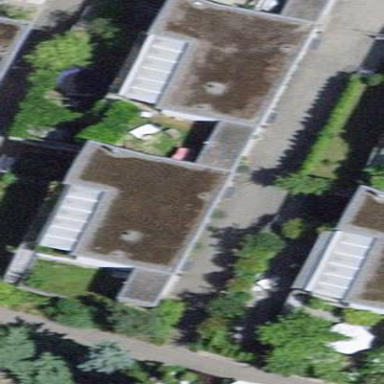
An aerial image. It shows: Simple and straightforward house.